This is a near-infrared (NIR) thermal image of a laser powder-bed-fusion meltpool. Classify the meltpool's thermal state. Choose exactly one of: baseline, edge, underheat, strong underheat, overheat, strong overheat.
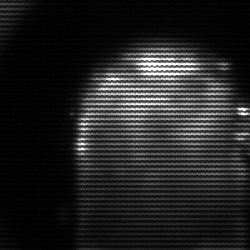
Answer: baseline